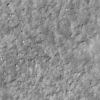
Label: not_dusty